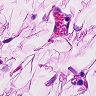
Metastatic tissue present: no